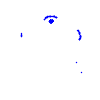
Particle: pion